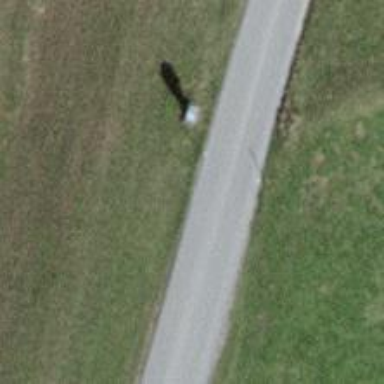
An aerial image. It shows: Wayside cross with historic significance.